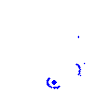
Particle: electron